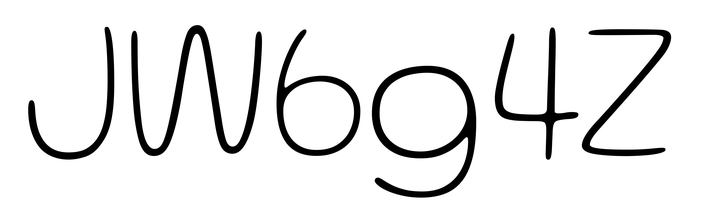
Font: Gluten_Thin